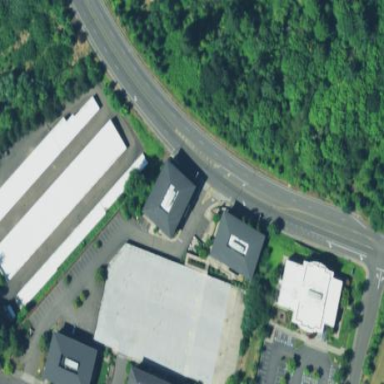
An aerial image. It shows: Commercial area with storage rental shop from the brand Public Storage.